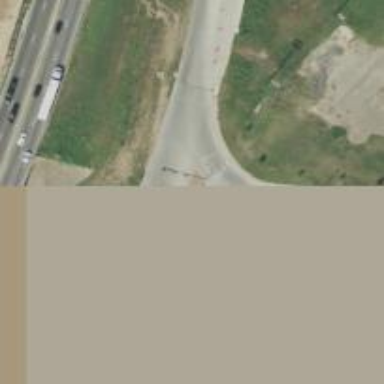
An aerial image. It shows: Secondary link road with asphalt surface.